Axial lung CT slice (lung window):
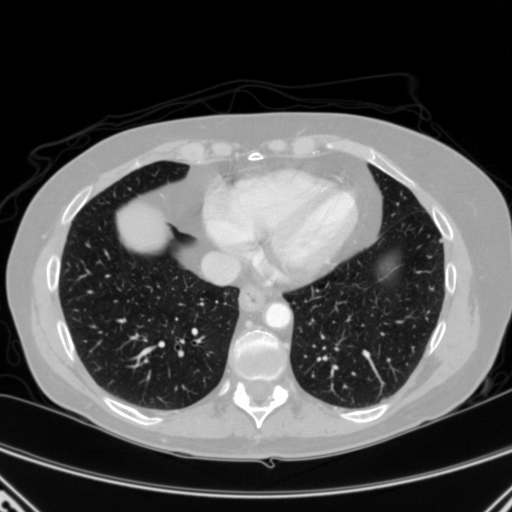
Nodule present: no